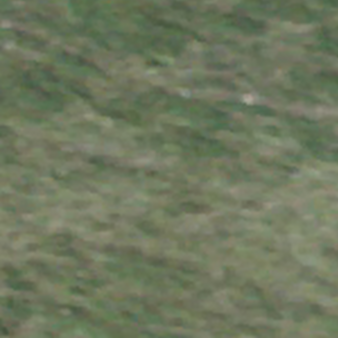
Label: other